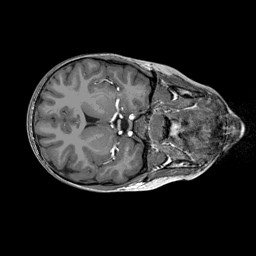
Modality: T1w
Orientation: axial
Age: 12
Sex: male
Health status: ill